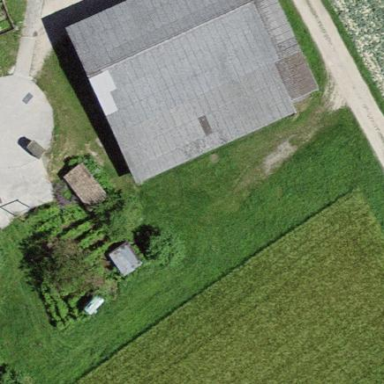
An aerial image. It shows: Rural barn.